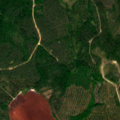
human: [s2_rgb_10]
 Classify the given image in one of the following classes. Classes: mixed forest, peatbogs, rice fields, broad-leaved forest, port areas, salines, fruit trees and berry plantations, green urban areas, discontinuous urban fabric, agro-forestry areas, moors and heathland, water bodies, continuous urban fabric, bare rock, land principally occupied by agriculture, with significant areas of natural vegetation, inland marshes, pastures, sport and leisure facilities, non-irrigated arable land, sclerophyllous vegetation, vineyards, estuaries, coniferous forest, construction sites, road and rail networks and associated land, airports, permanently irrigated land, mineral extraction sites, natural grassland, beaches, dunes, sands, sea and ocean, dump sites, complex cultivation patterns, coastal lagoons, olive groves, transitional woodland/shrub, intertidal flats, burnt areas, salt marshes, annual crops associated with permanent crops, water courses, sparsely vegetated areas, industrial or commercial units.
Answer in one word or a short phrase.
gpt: coniferous forest, mixed forest